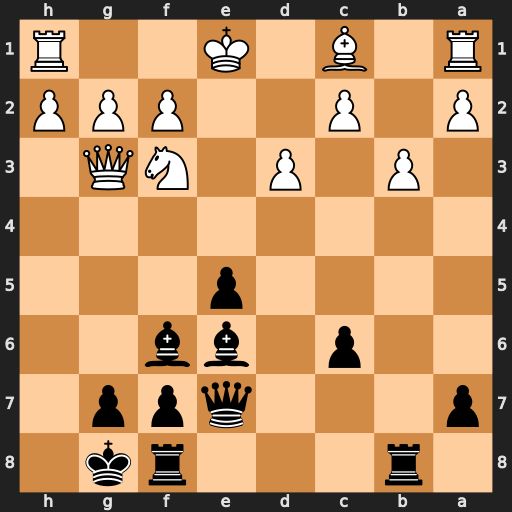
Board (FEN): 1r3rk1/p3qpp1/2p1bb2/4p3/8/1P1P1NQ1/P1P2PPP/R1B1K2R
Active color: b
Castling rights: KQ
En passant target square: -
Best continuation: e4